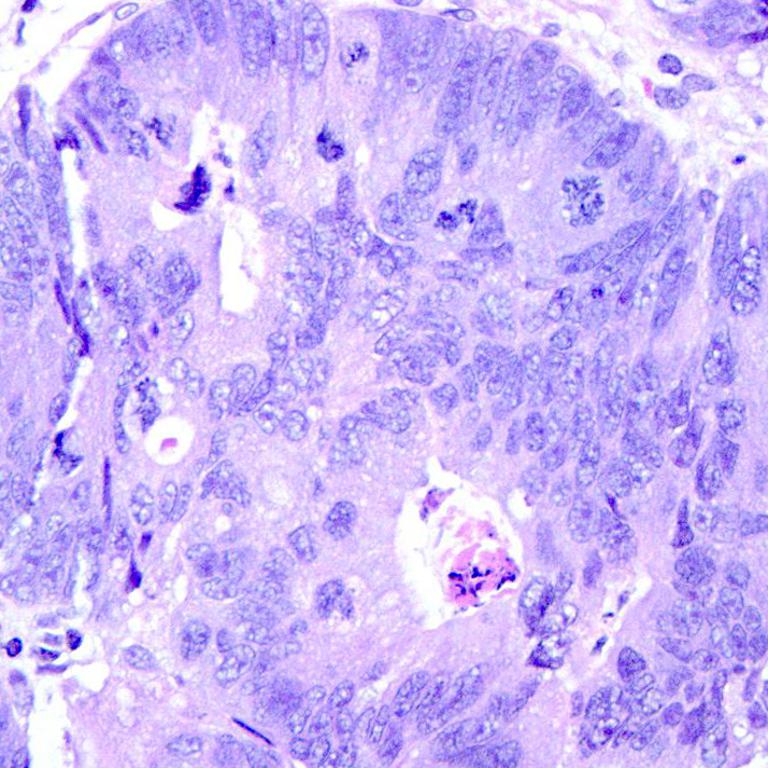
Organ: colon
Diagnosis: adenocarcinomas